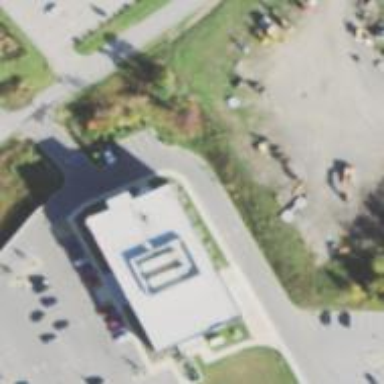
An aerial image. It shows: Clinic building offering healthcare services.